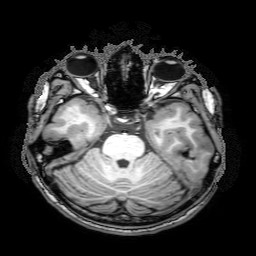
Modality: T1w
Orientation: axial
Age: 19
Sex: male
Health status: ill
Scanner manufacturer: philips
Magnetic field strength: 3 T
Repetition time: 8.32 s
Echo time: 3.818 s